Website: bh-photo
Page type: customer-info-address
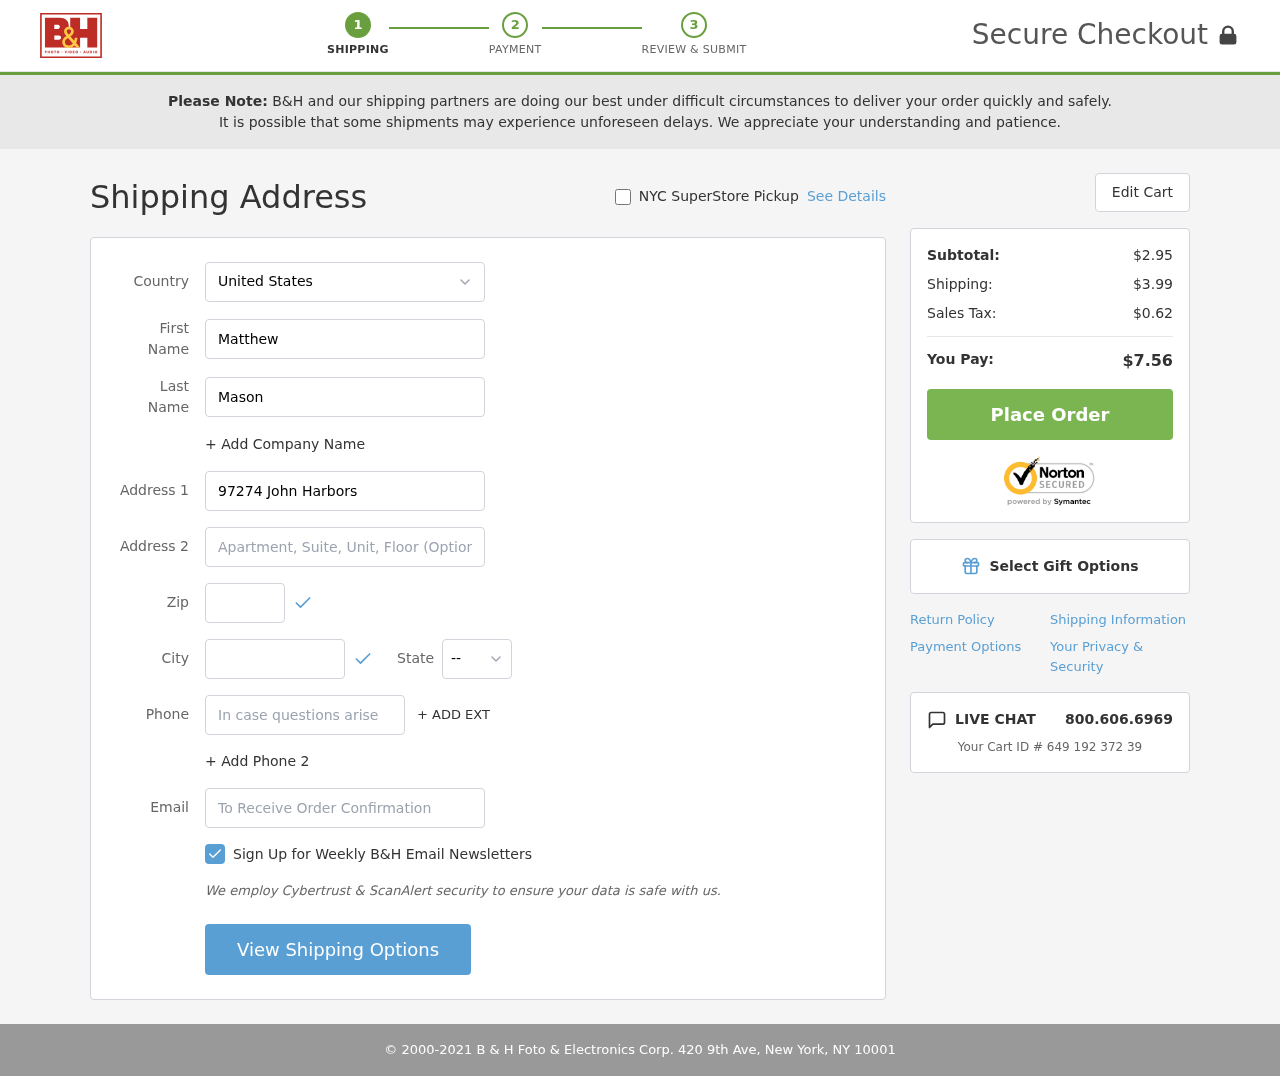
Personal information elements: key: PII_CITY
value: East Andrew
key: PII_COUNTRY
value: United States
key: PII_EMAIL
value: mmason@gmail.com
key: PII_FIRSTNAME
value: Matthew
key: PII_LASTNAME
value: Mason
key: PII_PHONE
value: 9675645281
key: PII_POSTCODE
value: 35955
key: PII_STATE_ABBR
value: NH
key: PII_STREET
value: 97274 John Harbors
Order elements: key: ORDER_SUBTOTAL
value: $2.95
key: ORDER_SHIPPING_COST
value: $3.99
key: ORDER_TAX
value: $0.62
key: ORDER_TOTAL
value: $7.56
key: ORDER_ID
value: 649 192 372 39